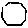
Label: hexagon